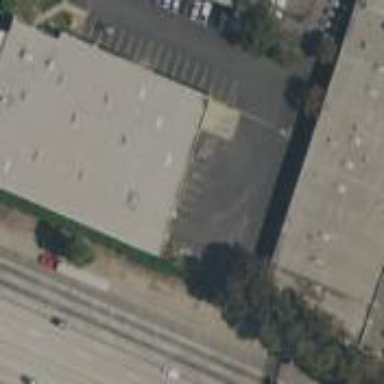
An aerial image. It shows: Warehouse building.